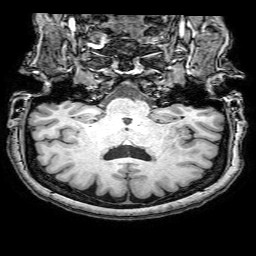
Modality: T1w
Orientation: sagittal
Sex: female
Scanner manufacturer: philips
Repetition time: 0.008217 s
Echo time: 0.00378 s